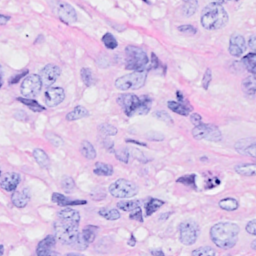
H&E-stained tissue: Breast